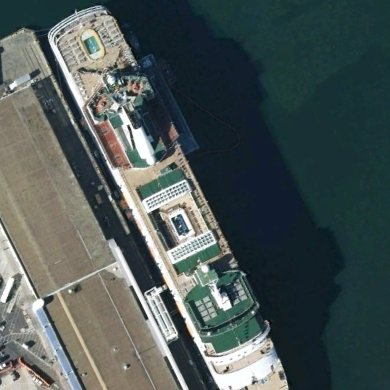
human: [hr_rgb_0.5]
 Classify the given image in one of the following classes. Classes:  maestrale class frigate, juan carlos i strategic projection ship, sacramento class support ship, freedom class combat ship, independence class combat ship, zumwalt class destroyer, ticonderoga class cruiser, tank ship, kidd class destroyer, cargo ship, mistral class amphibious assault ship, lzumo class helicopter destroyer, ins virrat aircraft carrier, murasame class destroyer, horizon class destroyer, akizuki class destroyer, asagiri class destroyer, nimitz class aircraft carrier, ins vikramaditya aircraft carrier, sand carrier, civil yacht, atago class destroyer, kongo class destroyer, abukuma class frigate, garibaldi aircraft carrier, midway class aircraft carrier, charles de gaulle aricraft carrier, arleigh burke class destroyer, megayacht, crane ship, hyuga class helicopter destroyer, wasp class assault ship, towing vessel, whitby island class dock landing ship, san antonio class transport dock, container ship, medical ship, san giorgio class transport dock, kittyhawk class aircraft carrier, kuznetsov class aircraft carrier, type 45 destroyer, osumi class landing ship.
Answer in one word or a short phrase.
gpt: Megayacht